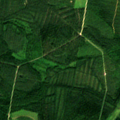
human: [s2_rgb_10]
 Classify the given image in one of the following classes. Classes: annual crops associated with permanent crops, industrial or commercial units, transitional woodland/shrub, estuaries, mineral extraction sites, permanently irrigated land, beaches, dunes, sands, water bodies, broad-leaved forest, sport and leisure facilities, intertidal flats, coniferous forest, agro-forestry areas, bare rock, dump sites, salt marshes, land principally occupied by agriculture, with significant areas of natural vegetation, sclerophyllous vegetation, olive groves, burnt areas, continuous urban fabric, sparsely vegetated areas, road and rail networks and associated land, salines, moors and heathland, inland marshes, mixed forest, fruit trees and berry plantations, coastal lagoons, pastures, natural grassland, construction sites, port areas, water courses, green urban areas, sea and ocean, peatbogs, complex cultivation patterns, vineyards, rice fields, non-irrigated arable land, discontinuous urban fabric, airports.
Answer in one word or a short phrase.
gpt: non-irrigated arable land, coniferous forest, mixed forest, transitional woodland/shrub